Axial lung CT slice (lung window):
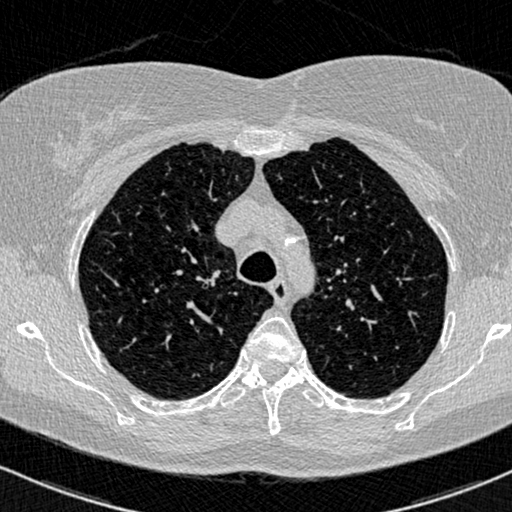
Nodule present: no